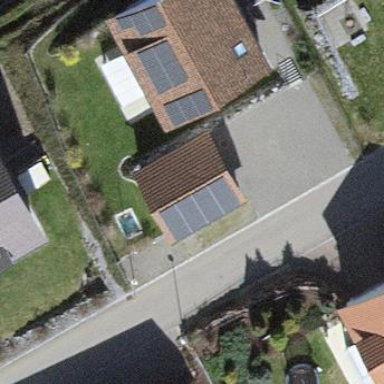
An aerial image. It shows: Garage.